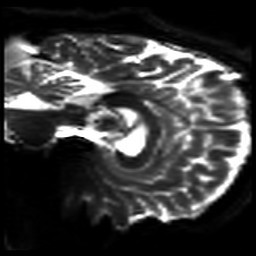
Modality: DWI
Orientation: sagittal
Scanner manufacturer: philips
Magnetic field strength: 7 T
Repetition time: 9.612 s
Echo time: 0.073 s